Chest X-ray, PA view. Patient: 43 years old, sex M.
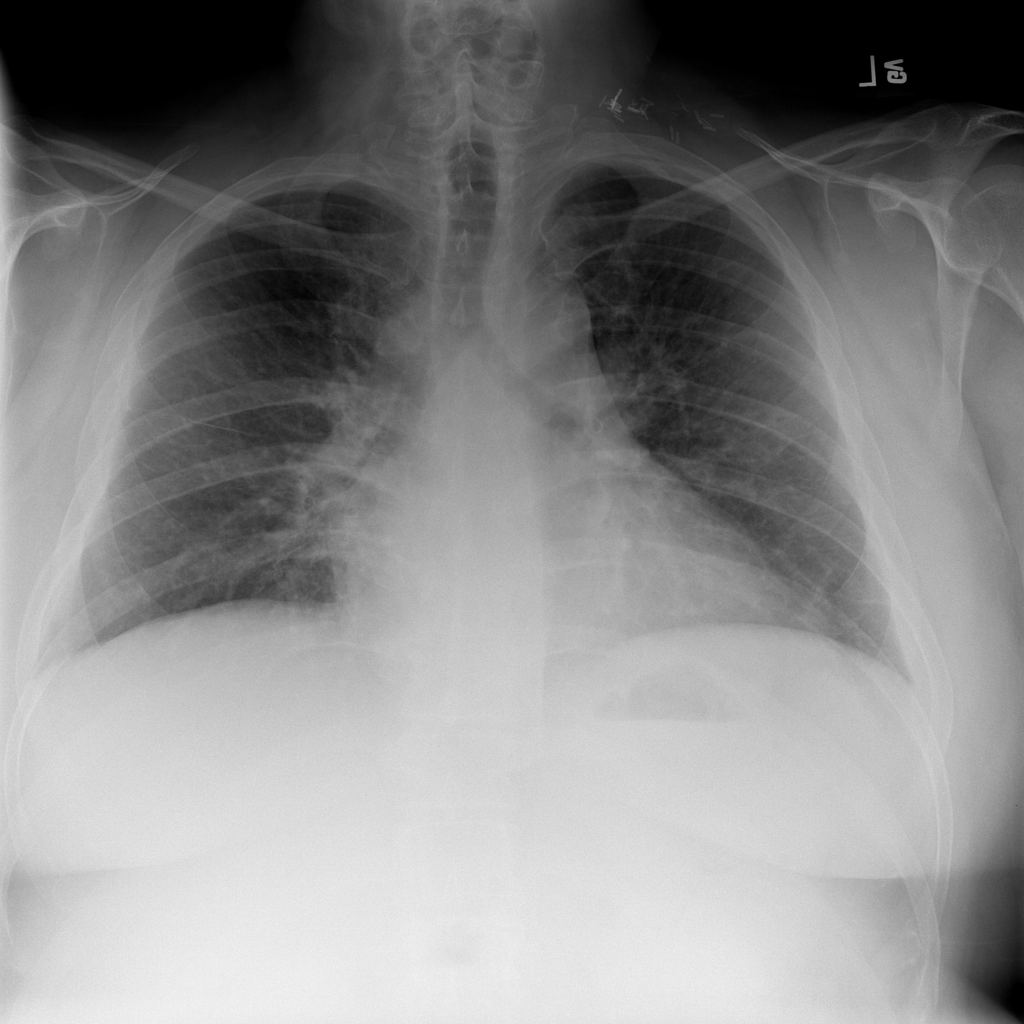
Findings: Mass